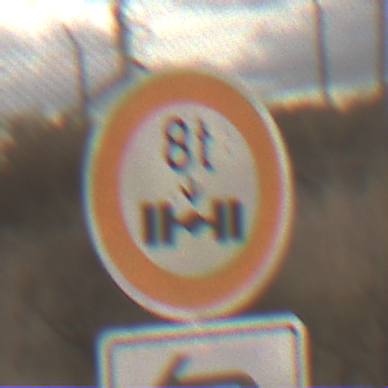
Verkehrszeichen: TatsaechlicheAchslast
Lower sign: RichtungsangabeDurchPfeile2
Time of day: SunriseSunset
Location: Outdoor (RoadRail)
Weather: PartlyCloudy
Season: NotSpecified
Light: Natural